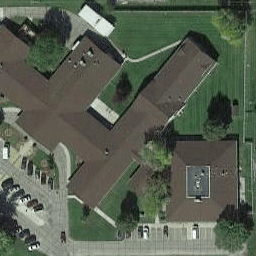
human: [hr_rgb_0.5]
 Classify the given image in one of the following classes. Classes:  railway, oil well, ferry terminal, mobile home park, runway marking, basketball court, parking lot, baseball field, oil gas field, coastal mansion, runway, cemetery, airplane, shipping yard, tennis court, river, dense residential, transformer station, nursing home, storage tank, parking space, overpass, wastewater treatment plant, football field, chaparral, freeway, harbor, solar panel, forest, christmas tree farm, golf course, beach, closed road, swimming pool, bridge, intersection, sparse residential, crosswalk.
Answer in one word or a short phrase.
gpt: nursing home